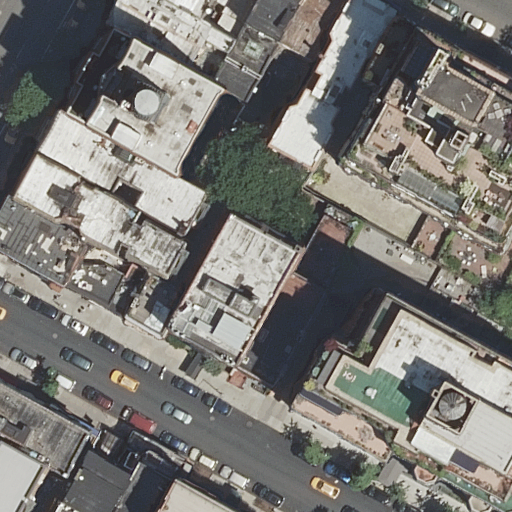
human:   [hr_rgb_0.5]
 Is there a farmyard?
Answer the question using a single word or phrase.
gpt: no

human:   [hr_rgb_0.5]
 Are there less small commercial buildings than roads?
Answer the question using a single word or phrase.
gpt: yes

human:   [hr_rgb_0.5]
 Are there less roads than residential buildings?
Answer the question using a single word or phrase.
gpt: yes

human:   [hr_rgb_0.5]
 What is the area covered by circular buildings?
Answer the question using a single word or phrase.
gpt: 0m2

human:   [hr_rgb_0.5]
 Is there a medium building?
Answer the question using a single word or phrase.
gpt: yes

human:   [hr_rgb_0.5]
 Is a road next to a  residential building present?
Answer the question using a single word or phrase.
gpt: yes

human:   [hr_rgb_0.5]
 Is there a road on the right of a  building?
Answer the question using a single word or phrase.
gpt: yes

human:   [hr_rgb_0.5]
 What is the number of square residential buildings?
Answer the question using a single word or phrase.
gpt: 0

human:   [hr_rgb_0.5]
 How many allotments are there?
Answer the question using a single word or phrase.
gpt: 0

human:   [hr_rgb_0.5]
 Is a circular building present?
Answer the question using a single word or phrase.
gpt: no

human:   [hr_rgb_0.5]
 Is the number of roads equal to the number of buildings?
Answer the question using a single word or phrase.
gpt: no

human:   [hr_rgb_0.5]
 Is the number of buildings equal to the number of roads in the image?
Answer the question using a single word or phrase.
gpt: no

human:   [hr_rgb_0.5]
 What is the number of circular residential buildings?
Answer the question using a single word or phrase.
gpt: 0

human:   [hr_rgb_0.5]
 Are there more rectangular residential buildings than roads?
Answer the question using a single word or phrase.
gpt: yes

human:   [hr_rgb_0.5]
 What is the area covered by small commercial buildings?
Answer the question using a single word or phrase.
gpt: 0m2

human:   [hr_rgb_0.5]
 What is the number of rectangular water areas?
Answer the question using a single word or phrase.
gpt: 0

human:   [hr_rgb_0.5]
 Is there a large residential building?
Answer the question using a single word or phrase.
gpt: yes

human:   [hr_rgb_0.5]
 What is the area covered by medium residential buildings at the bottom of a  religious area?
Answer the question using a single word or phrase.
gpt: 0m2

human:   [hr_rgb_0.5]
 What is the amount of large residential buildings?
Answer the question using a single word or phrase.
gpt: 4

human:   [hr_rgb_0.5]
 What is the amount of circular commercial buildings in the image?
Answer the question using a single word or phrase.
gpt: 0

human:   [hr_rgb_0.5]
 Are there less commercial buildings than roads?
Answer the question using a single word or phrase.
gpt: yes

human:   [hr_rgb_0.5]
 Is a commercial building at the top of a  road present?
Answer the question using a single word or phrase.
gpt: no

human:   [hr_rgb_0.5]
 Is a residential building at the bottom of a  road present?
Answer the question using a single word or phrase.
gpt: yes

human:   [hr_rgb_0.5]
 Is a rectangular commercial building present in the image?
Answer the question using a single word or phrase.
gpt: no

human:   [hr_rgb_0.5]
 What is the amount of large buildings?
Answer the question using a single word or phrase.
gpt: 4

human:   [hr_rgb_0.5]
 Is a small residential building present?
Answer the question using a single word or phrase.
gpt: yes

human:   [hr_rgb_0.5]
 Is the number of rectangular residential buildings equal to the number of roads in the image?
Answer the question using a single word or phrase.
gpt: no

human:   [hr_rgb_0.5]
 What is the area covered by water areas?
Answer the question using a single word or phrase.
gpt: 0m2

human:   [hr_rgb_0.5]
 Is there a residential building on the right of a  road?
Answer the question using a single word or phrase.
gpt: yes

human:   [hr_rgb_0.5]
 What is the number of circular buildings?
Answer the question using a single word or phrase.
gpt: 0

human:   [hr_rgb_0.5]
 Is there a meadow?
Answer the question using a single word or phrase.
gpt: no

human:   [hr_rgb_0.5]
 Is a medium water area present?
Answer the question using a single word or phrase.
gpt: no

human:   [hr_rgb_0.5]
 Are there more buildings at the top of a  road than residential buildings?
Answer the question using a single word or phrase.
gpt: no

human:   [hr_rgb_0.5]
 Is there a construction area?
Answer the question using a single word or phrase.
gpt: no

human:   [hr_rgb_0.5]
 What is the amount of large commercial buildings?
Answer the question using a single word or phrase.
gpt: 0

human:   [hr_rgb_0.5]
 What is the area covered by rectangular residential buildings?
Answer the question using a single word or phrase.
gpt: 1088m2